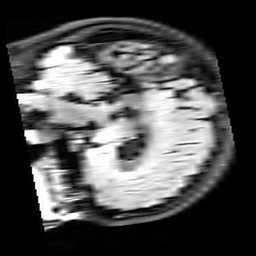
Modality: FLAIR
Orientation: sagittal
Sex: female
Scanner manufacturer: siemens
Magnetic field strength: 3 T
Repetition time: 10 s
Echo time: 0.09 s